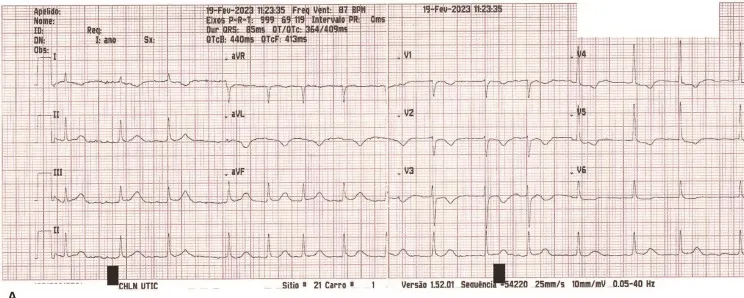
ECG sequence during the second episode of chest pain and cardiac arrest. (A) ECG taken at the beginning of chest pain and patient was noted to be in atrial fibrillation.
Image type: electrography (ekg)